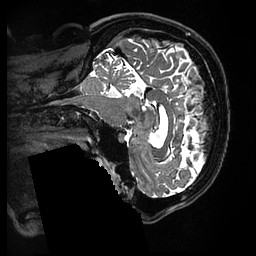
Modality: T2w
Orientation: sagittal
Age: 60
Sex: male
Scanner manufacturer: ge
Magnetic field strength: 3 T
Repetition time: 3.202 s
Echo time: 0.0594 s